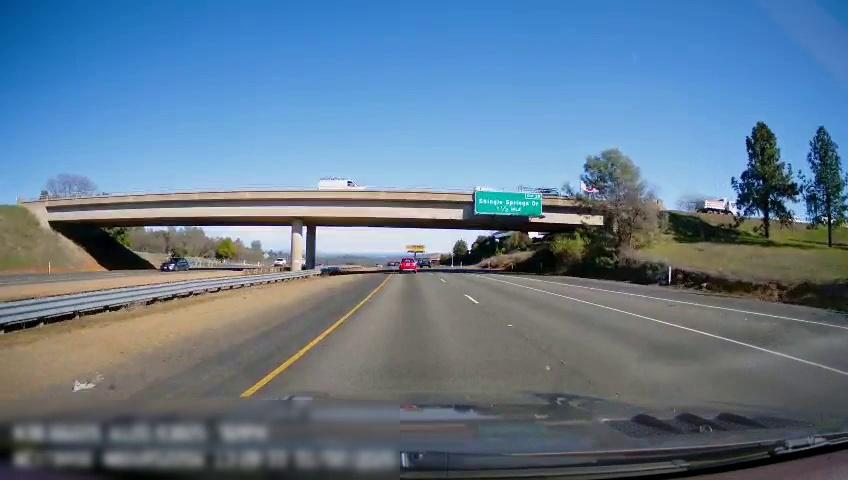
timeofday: Day
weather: Sunny
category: Drivable Space
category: Drivable Space
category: Vehicles | SUV
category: Vehicles | SUV
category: Vehicles | Truck
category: Vehicles | Truck
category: Vehicles | Car
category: Vehicles | Truck
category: Lanes | Current Lane
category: Lanes | Current Lane
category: Lanes | Alternate Lane
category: Lanes | Alternate Lane
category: Traffic | Signs